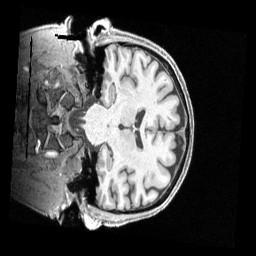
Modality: T1w
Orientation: coronal
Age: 72
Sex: male
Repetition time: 2.4 s
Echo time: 0.00222 s